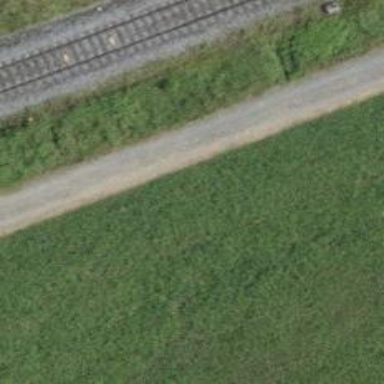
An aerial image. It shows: Track with fine gravel surface. The track has grade2 tracktype.